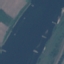
Land use / land cover: River